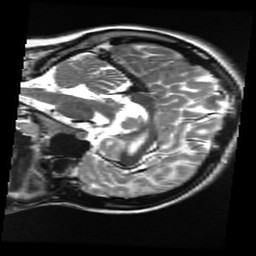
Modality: T2w
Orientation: sagittal
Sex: female
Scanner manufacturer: ge
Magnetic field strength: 3 T
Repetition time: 5 s
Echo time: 0.1017 s